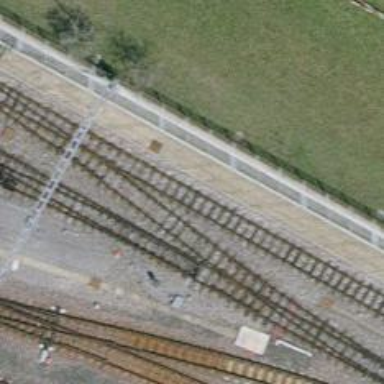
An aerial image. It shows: Narrow-gauge railway track electrified by contact line.